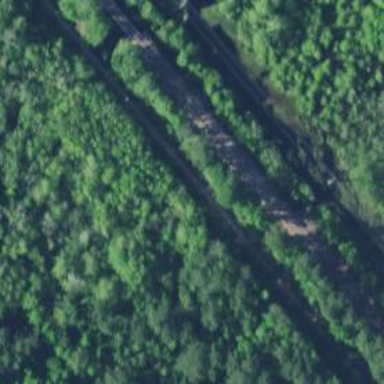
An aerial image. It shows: Railway track.